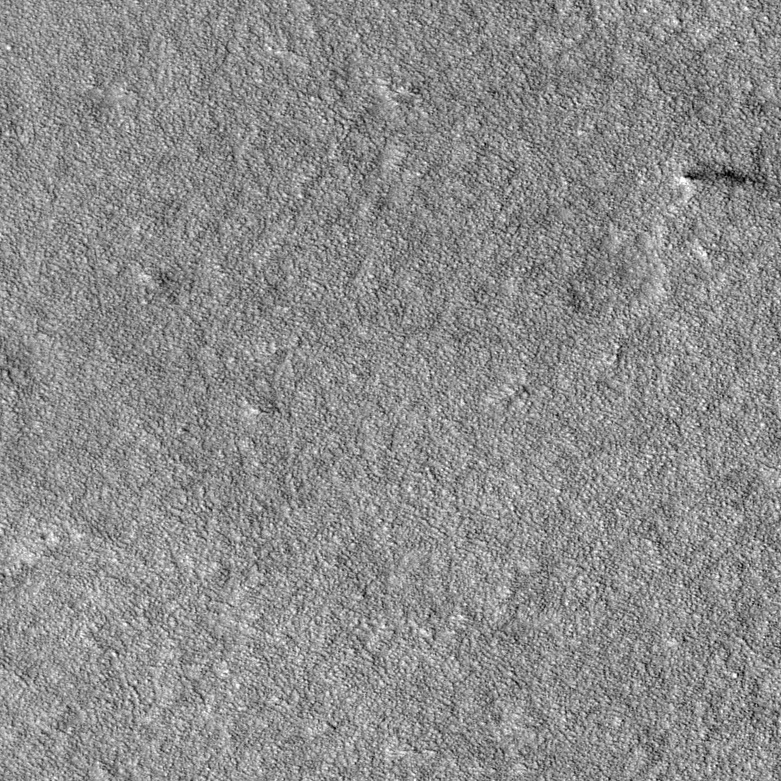
Label: dustdevil